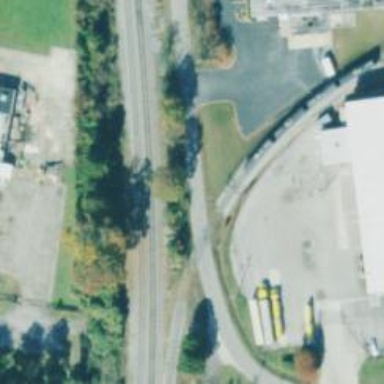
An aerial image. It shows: Rail spur service.